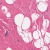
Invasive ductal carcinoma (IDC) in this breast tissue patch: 0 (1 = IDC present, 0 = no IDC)